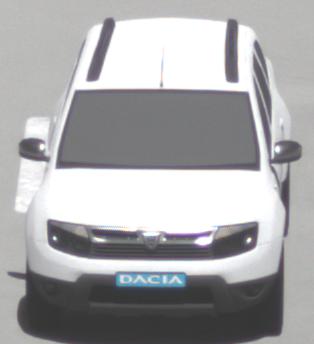
Make: Dacia
Model: Duster dCi 110 FAP
Detailed model: Duster (I)
Model produced from: 2010/06
Model produced until: 2013/11
Doors: 5
Color: white
Road condition: dry road
Daytime: midday
Contrast: medium contrast